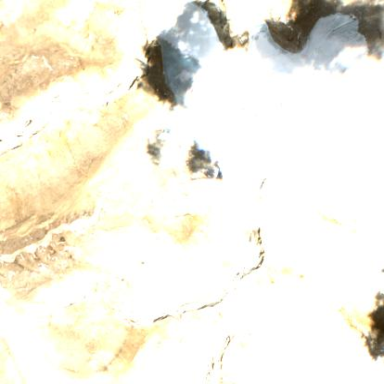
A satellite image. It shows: Stunning view of glacier.